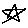
Label: star